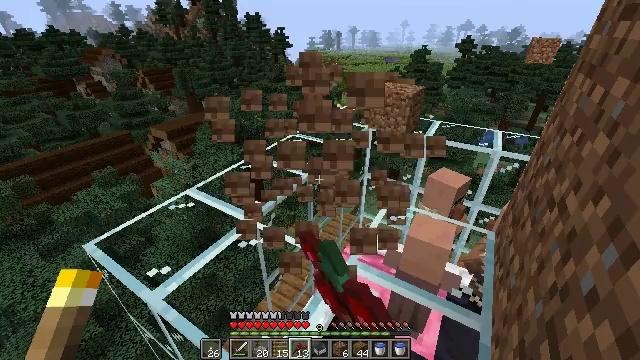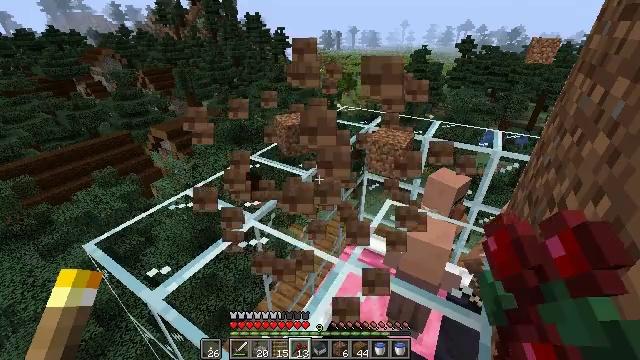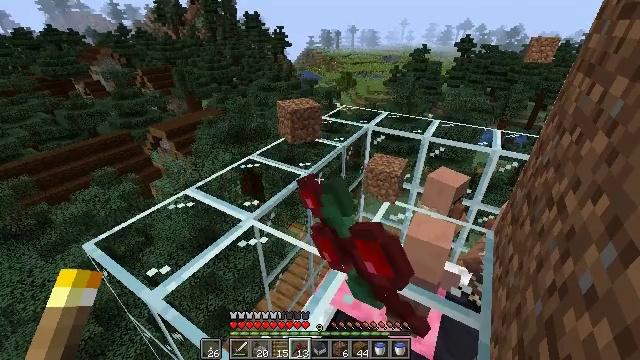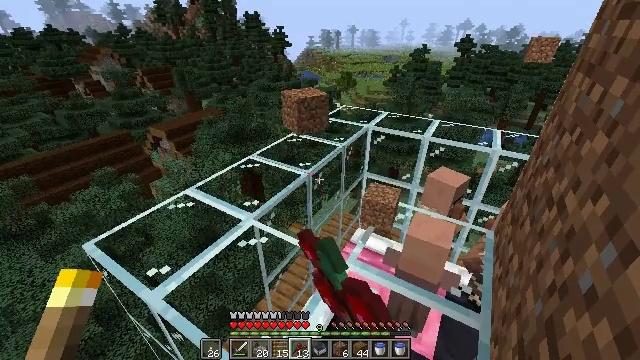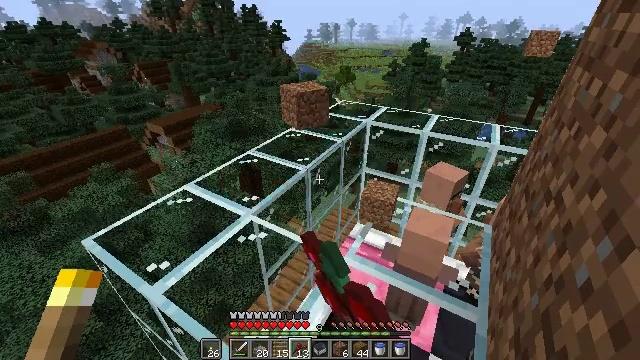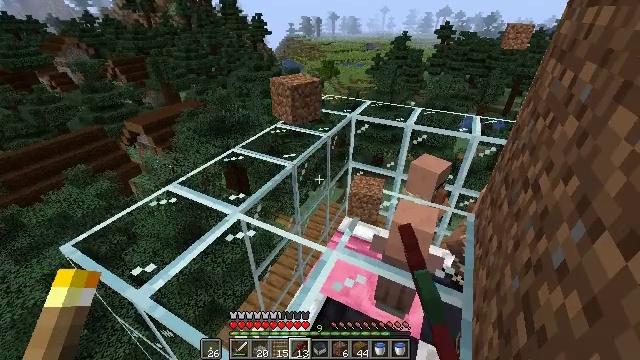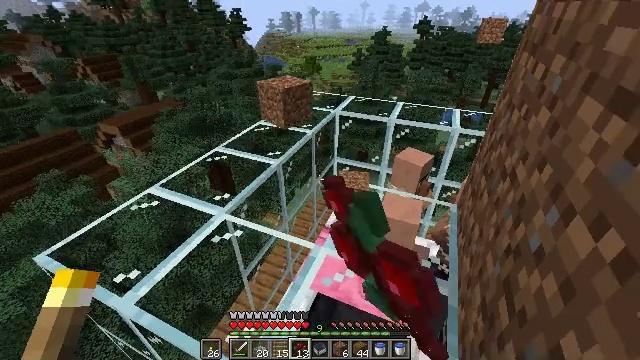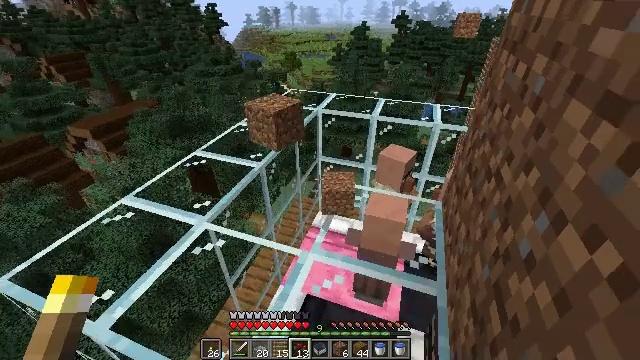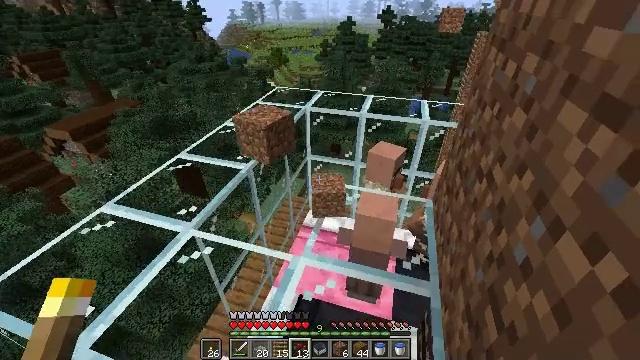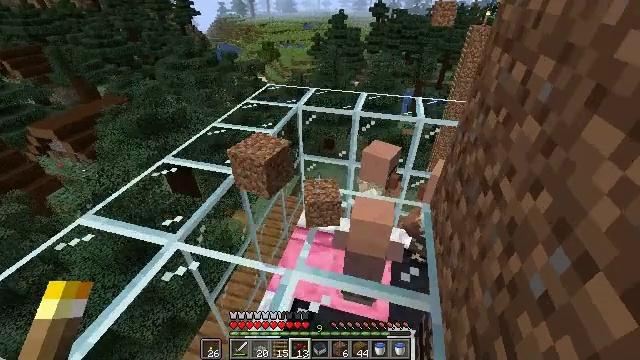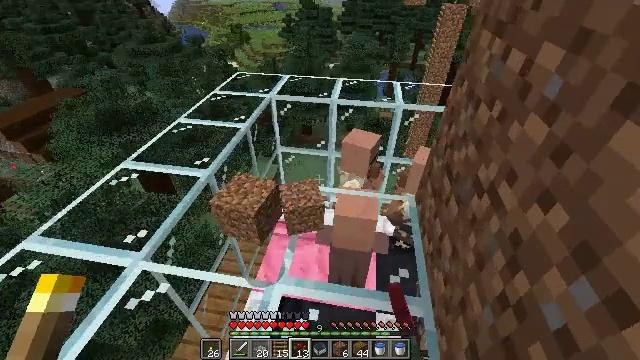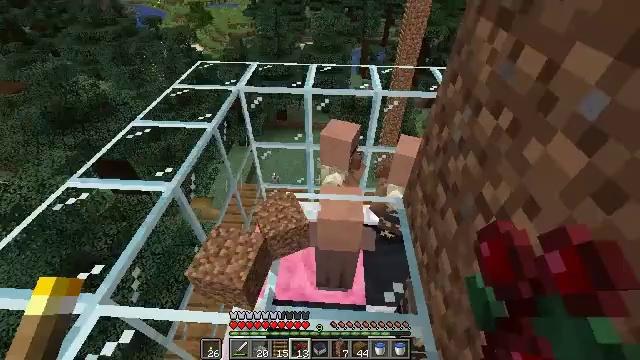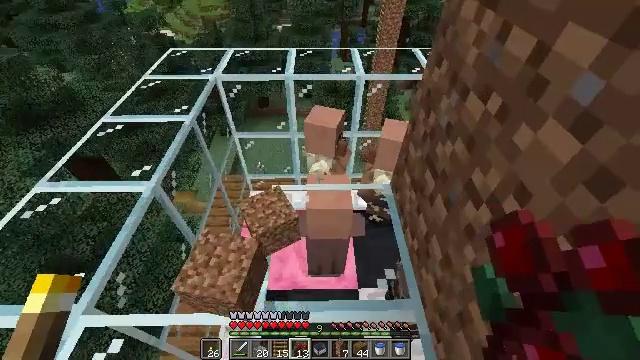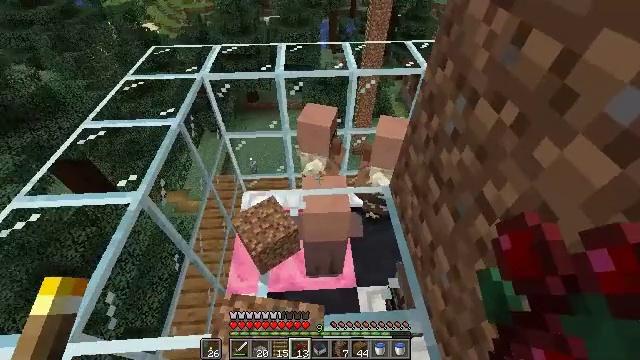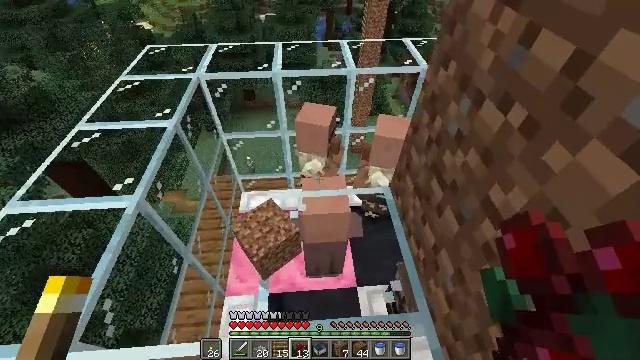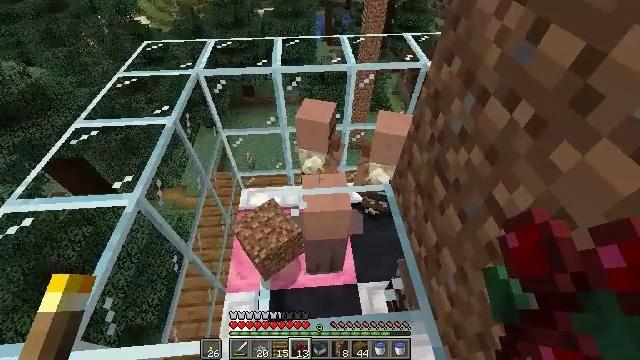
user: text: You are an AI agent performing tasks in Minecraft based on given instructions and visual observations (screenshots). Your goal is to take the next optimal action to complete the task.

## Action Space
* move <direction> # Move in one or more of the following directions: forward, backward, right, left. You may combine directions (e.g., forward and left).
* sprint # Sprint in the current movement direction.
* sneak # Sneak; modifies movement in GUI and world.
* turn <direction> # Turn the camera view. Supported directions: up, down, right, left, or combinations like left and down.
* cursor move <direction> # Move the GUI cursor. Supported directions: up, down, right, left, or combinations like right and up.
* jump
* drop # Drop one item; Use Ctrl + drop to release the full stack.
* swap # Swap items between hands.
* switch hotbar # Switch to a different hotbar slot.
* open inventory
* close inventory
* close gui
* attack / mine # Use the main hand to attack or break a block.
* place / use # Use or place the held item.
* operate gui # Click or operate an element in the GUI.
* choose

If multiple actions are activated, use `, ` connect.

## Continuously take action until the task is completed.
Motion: motion action
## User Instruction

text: Destroy the glass.
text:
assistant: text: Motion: attack / mine
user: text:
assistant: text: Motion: attack / mine
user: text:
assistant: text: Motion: attack / mine
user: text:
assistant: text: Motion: turn down, attack / mine
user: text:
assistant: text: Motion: turn right and down, attack / mine
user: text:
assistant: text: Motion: turn right
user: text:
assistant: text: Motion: move forward, turn right
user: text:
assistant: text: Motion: move forward, turn right
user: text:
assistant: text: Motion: move forward, turn right and down
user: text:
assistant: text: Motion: move forward, turn right and down
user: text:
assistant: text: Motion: move forward, turn right and down
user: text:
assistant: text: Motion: turn right and down
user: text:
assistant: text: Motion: turn right and down
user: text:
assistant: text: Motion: no_op
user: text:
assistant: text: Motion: no_op
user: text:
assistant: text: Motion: turn down
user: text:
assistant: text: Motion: turn down
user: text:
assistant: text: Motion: turn down
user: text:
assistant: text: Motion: turn left and down
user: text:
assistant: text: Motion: turn down
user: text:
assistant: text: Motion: sneak, turn down
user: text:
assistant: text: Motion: sneak, turn down
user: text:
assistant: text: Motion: sneak, turn right and down
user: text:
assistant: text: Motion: sneak, turn right and down
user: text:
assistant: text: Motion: sneak, turn right
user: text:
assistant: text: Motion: sneak, turn right
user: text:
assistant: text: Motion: sneak
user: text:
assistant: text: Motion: sneak, attack / mine
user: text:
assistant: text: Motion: sneak, attack / mine
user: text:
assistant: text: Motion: sneak, attack / mine